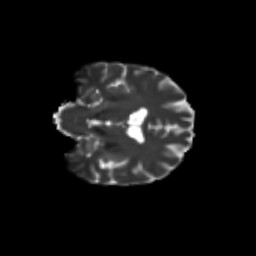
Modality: T2w
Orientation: coronal
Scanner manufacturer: siemens
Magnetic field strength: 3 T
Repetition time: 9.2 s
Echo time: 0.084 s